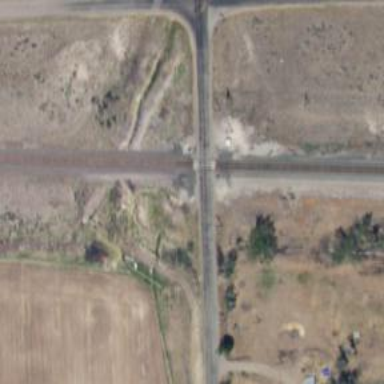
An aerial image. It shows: Level crossing along the railway.